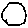
Label: circle